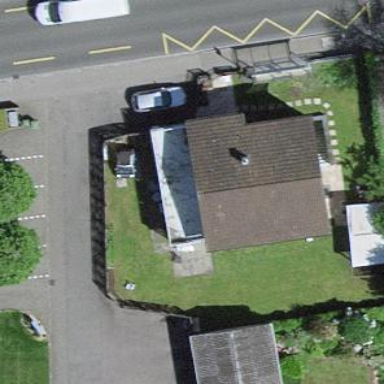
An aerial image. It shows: Detached building.